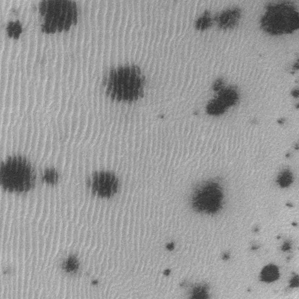
Label: frost